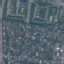
Label: Residential